Interaction volume radius: 10 \u00c5
Interaction volume height: 10 \u00c5
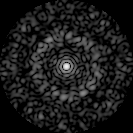
Disorder parameter: 0.8307